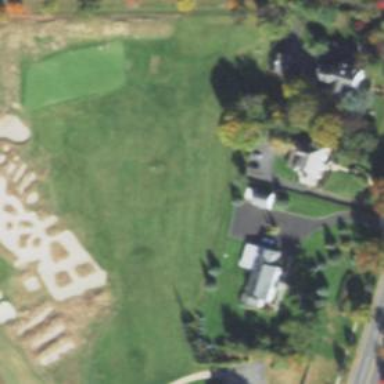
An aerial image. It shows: Rough area on grassy golf course.